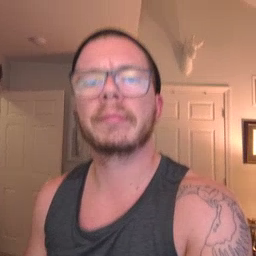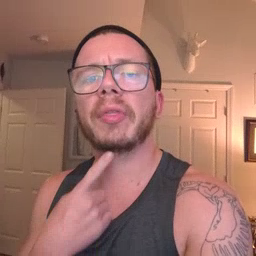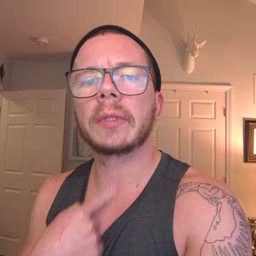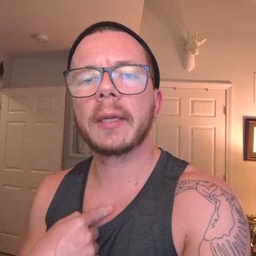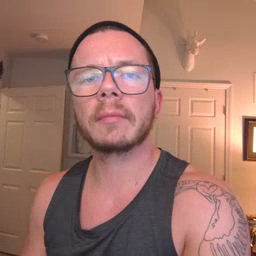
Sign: thirsty